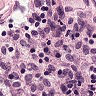
Metastatic tissue present: no